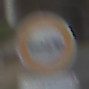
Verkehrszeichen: VerbotPersonenkraftwagenMitAnhaenger
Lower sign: ZeitangabenMitBeschraenkungAufWochentage1
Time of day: Midday
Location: Outdoor (Urban)
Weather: Overcast
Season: NotSpecified
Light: Natural